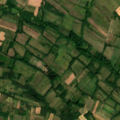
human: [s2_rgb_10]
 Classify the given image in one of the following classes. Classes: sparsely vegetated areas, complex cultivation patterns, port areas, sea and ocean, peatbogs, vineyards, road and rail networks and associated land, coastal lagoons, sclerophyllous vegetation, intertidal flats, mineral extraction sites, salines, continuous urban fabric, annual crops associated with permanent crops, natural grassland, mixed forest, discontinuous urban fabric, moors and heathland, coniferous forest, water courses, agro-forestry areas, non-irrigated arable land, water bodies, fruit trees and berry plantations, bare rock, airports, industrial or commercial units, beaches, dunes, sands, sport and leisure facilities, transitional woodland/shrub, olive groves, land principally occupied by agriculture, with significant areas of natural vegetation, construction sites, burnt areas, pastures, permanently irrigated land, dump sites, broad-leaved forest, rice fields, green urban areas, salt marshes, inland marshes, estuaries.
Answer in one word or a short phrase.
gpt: complex cultivation patterns, land principally occupied by agriculture, with significant areas of natural vegetation